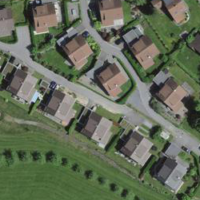
EUNIS habitat code: 24
Species observed at this site:
Corvus corone
Cyanistes caeruleus
Anas platyrhynchos
Sturnus vulgaris
Chloris chloris
Prunella modularis
Aix sponsa
Passer domesticus
Fringilla coelebs
Passer montanus
Carduelis carduelis
Turdus merula
Phylloscopus collybita
Gallinula chloropus
Fringilla montifringilla
Parus major
Erithacus rubecula
Hirundo rustica
Milvus migrans
Milvus milvus
Pica pica
Phoenicurus ochruros
Motacilla alba
Delichon urbicum